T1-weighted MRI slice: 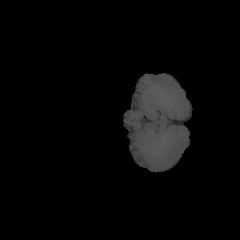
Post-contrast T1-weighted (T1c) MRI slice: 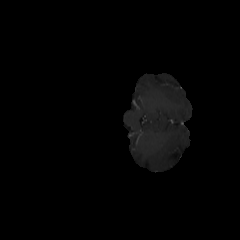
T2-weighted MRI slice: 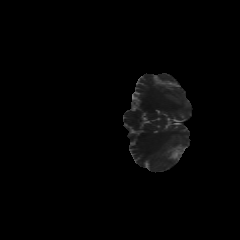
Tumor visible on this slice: no